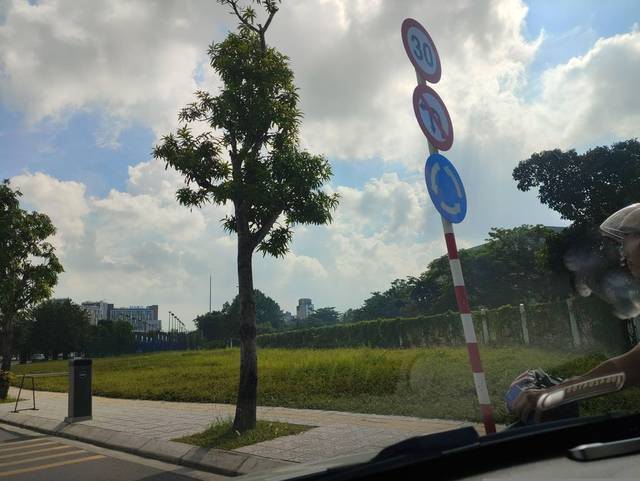
Region: Vietnam
Coordinates: 21.005, 105.743